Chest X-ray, PA view. Patient: 50 years old, sex F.
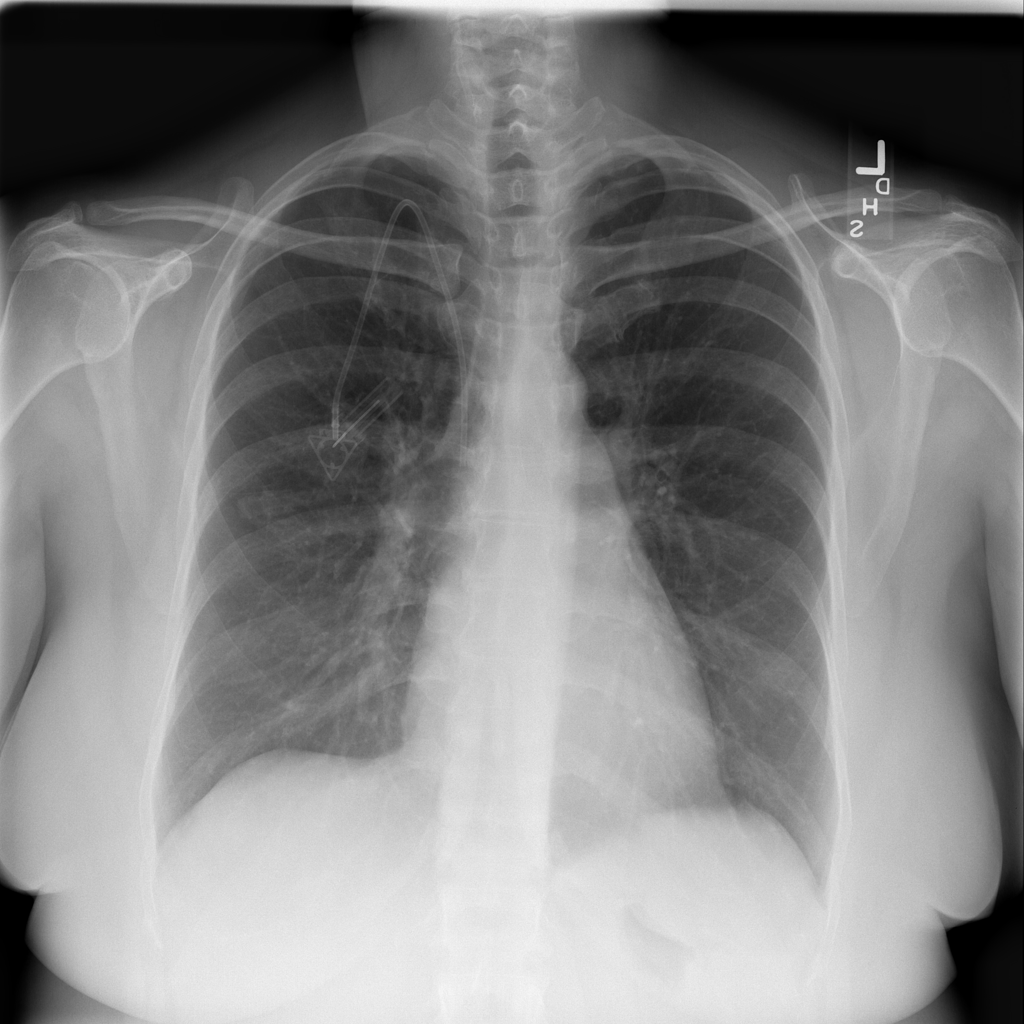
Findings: No Finding